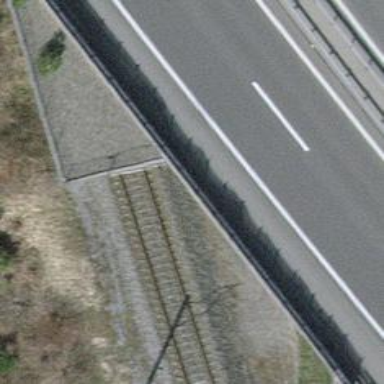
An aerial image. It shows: Railway tunnel with one electrified track and contact lines.